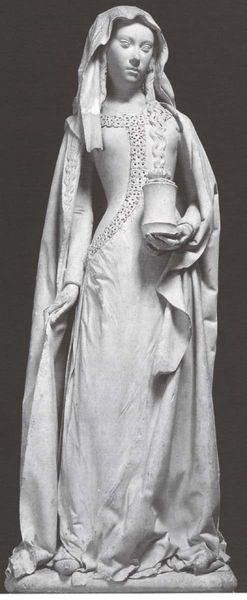
Titel: Die hl. Maria Magdalena
Standort: Montlucon, St. Pierre (EU - F)
Schlagwörter: fuß, hand, umhang, weiß, frau, grau, haar, kleid, marmor, blick, schal, schleier, tuch, ornament, jung, augen, falten, sockel, spitze, stein, hände, figur, gewand, haare, mantel, borte, hübsch, turm, krug, skulptur, statue, vase, folds, hands, white, dress, face, female, gray, hair, lace, lady, nose, old, robe, skirt, woman, kopftuch, zopf, gown, pot, fein, gefäss, jungfrau, brokat, flower, greek, rock, roman, stone, mittelalter, girl, head, waves, young, drapes, eyes, stand, heilige, flowing, gips, maria, bodice, oval, trim, shadow, mouth, scarf, silk, objekt, urne, plaster, sculpture, virgin, marble, ancient, arms, cape, cloak, neck, art, foot, shoes, barbara, eye, headscarf, vessel, fingers, büchse, cup, beautiful, figure, lips, long hair, gewandt, carrying, ungefasst, plasti, pedestal, jug, standing, maiden, flowerpot, bowl, umhan, veil, middle ages, sleeves, middle age, sulptur, slim, pretty, thin, holding, wavy, jar, carved, tress, closed, downcast, long dress, skultpru, well dressed, tresses, downward, vas, headcovering, bodie, a lady with a jug, open eves